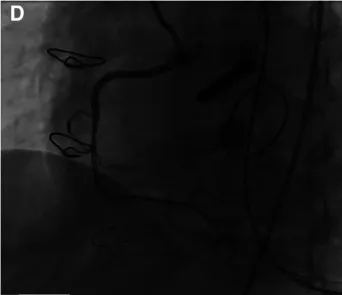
Coronary angiography revealed occlusion of the right coronary artery (RCA) ostium, which was significantly improved after percutaneous coronary intervention.
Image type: radiology (x_ray)